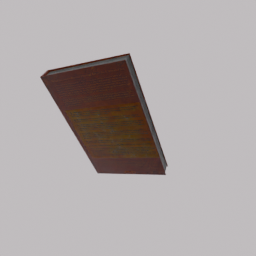
Label: tools